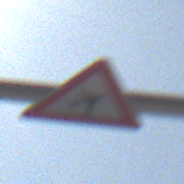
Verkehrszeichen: FlugbetriebLinks
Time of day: Midday
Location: Outdoor (Nature)
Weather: PartlyCloudy
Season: NotSpecified
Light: Natural